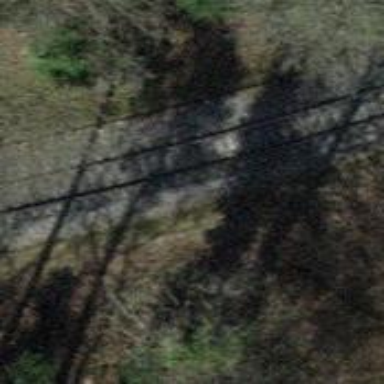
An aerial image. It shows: Single-track railway spur.